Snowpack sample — Loveland Pass, Silver Plume, Colorado, USA (1/12/25, 11:40 AM MST)
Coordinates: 39.66, -105.88
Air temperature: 7 °F
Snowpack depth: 140 cm
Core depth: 10 cm
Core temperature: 41 °F
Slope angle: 11°, slope face: 30°
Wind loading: high
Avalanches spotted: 2
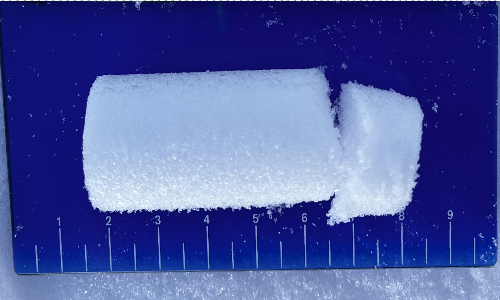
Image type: core
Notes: Pilot using slightly modified coring method that took too large segment for snow profile picturing, advised not to use in higher level models. Two avalanche on south face nearby, partially cloudy with light snow in the last 24 hours. Lots of wind loading on eastern features.